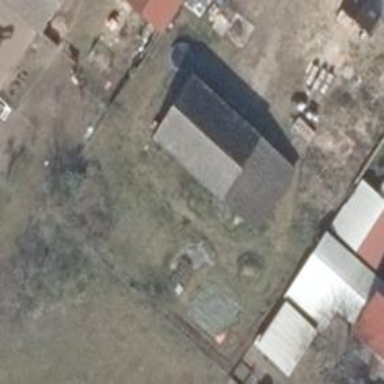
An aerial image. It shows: Shed building.